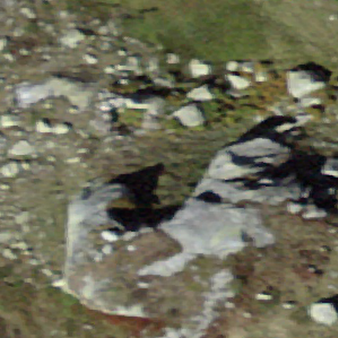
Label: bouldering_area